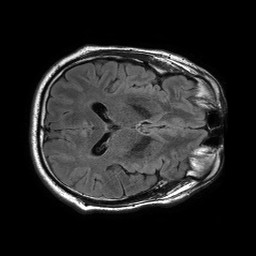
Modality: FLAIR
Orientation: axial
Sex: male
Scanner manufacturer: philips
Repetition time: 11 s
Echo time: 0.125 s